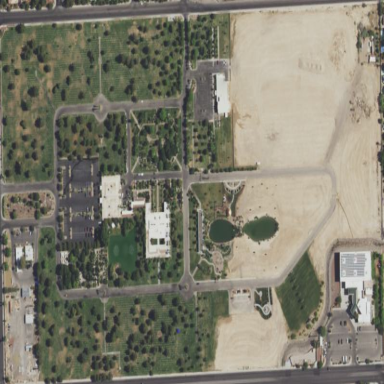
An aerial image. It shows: Cemetery.